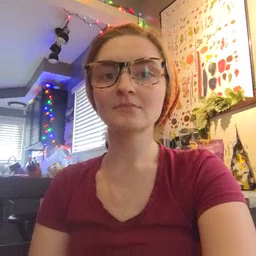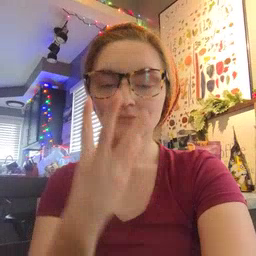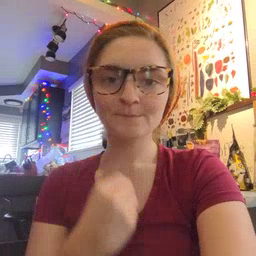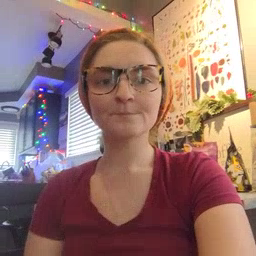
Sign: sleepy